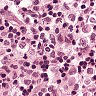
Metastatic tissue present: no